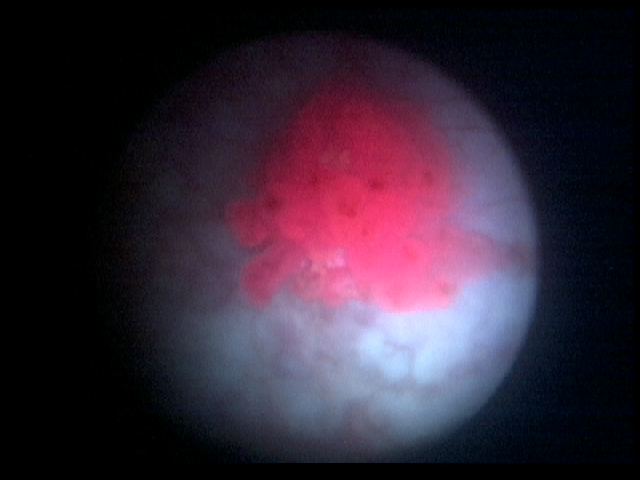
Modality: BLC
Class: Malignant
Subclass: LowGradePapillary
Lesion: Multifocal
Multifocal: 2 to 7
Stage: Ta
Morphology: Papillary
Bladder cancer association: Yes